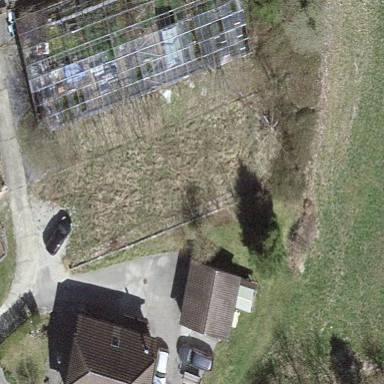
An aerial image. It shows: Greenhouse.